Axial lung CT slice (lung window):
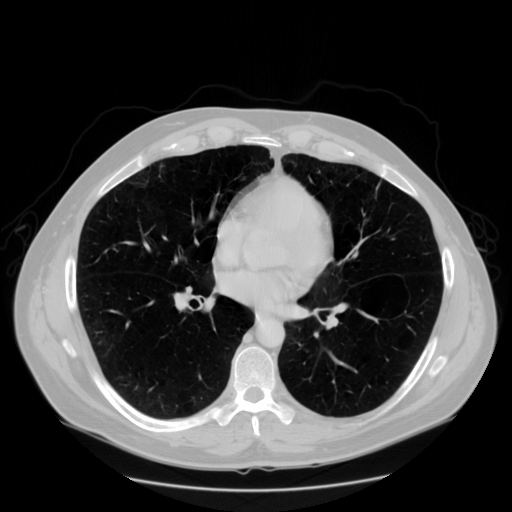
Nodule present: no